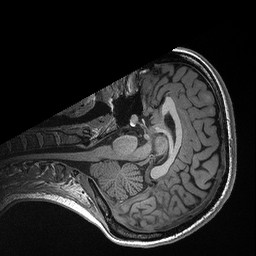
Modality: T1w
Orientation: axial
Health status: healthy
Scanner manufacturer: siemens
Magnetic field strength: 3 T
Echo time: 0.00298 s